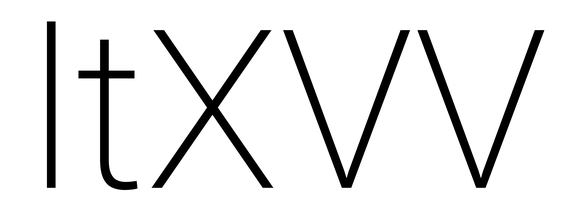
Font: Roboto_ExtraLight